Aerial crown-view tile of a tropical tree (Barro Colorado Island, Panama), acquired 20250915:
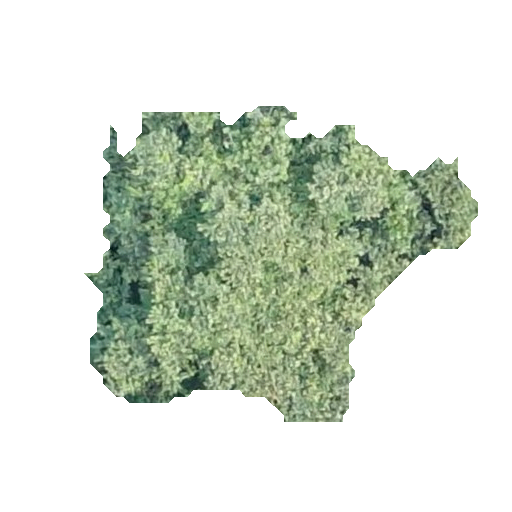
Species: Luehea seemannii
GBIF accepted scientific name: Luehea seemannii
Crown area: 119.701 m²